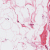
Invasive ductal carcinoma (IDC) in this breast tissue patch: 0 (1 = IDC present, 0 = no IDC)